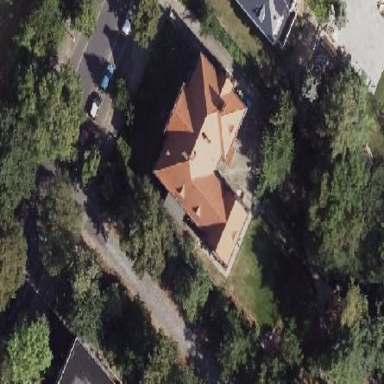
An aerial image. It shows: Residential building serving as community center.